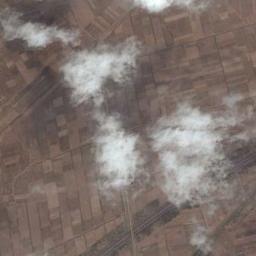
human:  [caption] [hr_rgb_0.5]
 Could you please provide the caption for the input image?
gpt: The cumulus clouds are located above the khaki farmland and the shadow of the clouds is on the farmland .

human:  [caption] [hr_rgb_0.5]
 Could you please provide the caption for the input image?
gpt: A white cloud floats above the forest and river .

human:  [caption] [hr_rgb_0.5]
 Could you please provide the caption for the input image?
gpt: The white cloud is above bare farmland .

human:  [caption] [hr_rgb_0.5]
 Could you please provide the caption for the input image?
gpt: Sparse white clouds on green and yellow-brown fields .

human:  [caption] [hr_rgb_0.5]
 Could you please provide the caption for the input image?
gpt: There are some gauzy clouds over many brown farmlands .